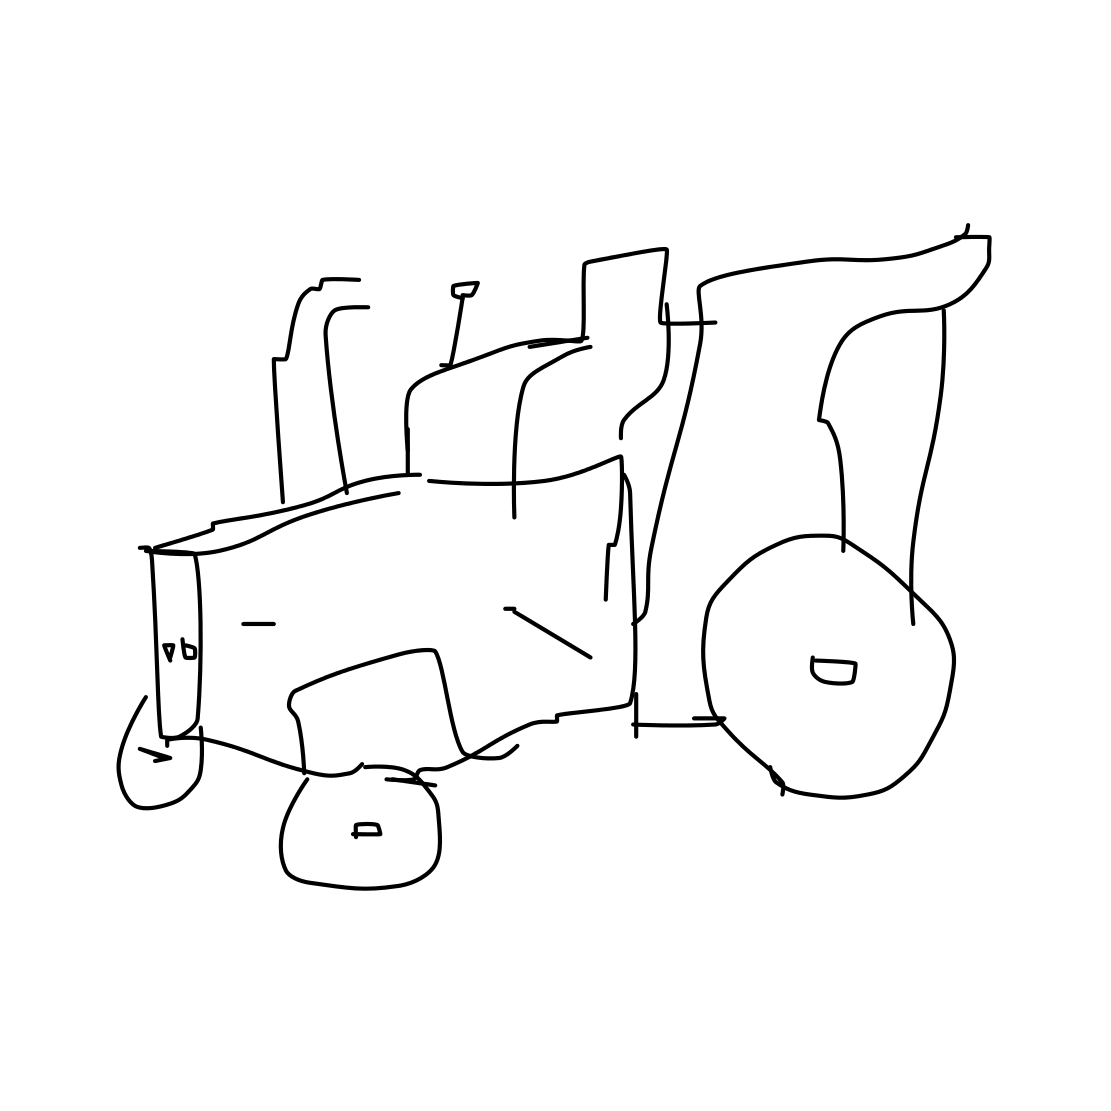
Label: tractor